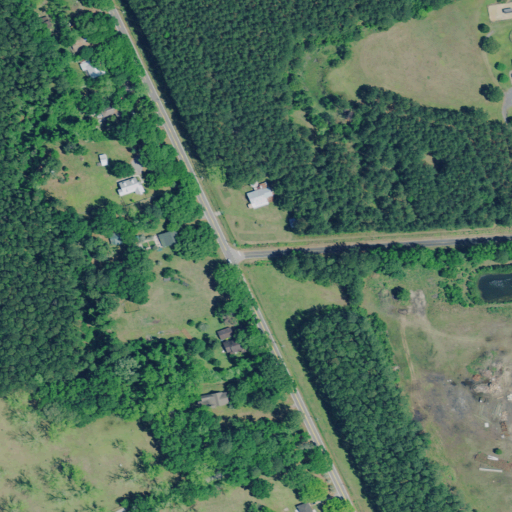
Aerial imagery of island in South Carolina named Yonges Island containing evergreen forest, open development, woody wetlands, pasture, low intensity development, herbaceous wetlands, shrub, medium intensity development, and deciduous forest